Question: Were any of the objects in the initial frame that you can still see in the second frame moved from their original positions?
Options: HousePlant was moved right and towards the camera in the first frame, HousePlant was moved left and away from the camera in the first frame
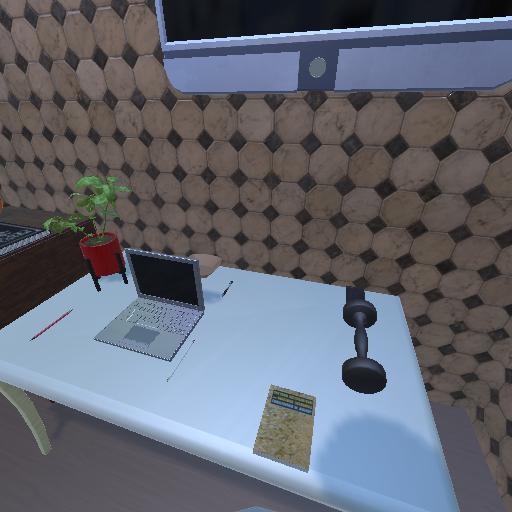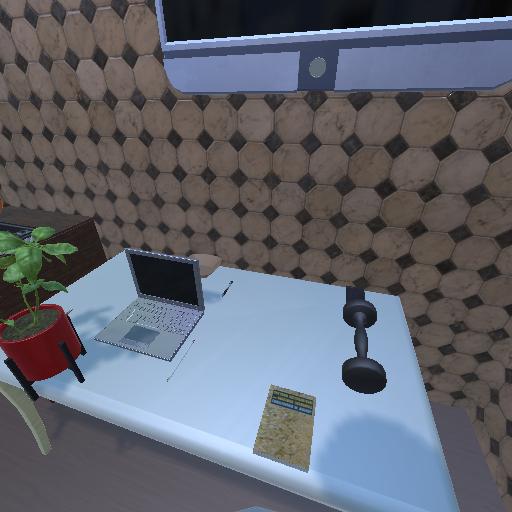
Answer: HousePlant was moved right and towards the camera in the first frame